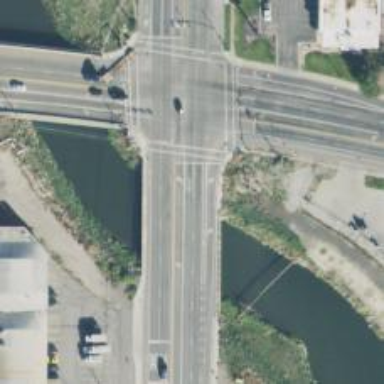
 passing over low water crossing bridge."